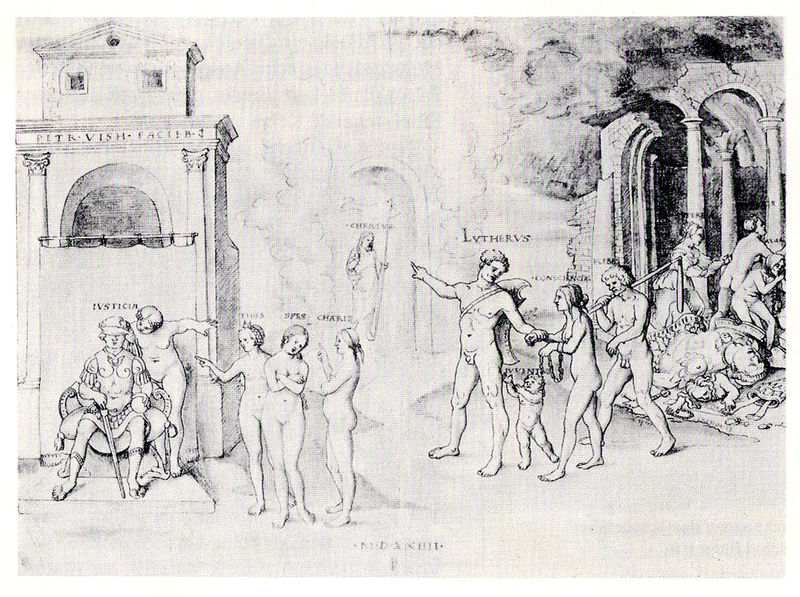
Titel: Allegorie auf Luther
Künstler: Peter d.J. Vischer
Institution: (Seriendruck)
Schlagwörter: akt, feuer, flügel, gott, hand, kampf, körper, mann, nackt, weiß, wolken, akte, frauen, menschen, sitzen, brust, busen, frau, frisur, grau, licht, männer, schwarz, skizze, stuhl, säule, säulen, tür, zeichnung, gebäude, haus, tier, tiere, weg, leute, architektur, arme, augen, sockel, tod, vorhang, kirche, qualm, rauch, boden, figur, haare, kind, blatt, bauern, kamin, kinder, ofen, stock, turm, engel, putto, skulptur, statue, beine, brüste, hintern, schrift, bogen, perspektive, stab, studie, kette, giebel, grafik, graphik, baby, figuren, brand, treppe, zerstörung, lanze, thron, grazien, inschrift, stufe, nackte, erotik, scham, zeigen, bedecken, halle, flucht, bögen, adam, eva, nacktheit, paradies, penis, eingang, nische, tusche, ruine, antike, blind, knabe, druck, radierung, stich, illustration, schwarzweiß, schwert, text, tote, volk, deichsel, ruinen, allegorie, entwurf, mythologie, rüstung, arkaden, namen, kapitell, harnisch, christus, jesus, ionisch, antik, götter, gefangene, amazone, luther, schämen, schwaden, tempel, dorisch, symbolik, kupferstich, sünde, vertreibung, köcher, lavierung, führen, sense, augenbinde, justizia, latein, paradis, weisen, parisurteil, führer, disegno, schlegel, dreschflegel, verbinden, betörung, dengel, religiön, lutherus, kimd, iustitcia